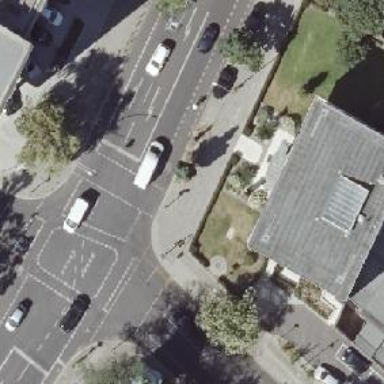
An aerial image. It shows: Road with traffic signals.